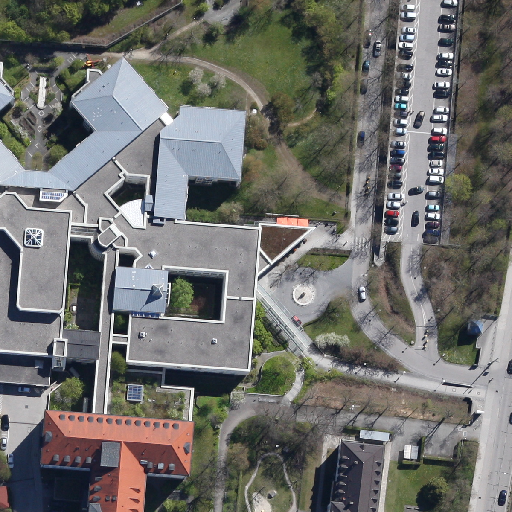
Referring expression: tree surrounded by building